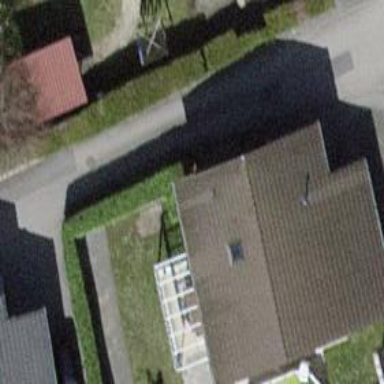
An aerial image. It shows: Detached building.